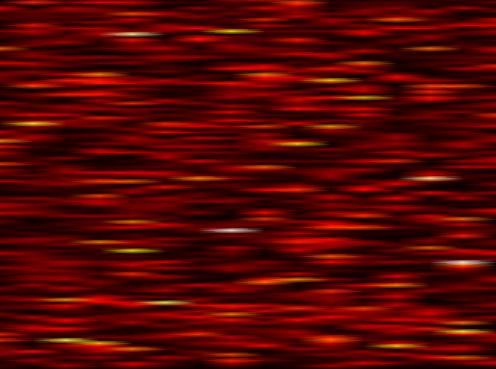
Label: WOLA